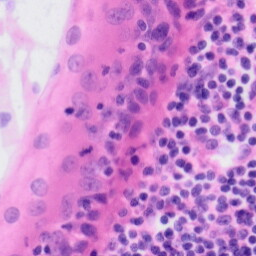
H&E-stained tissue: Tonsil